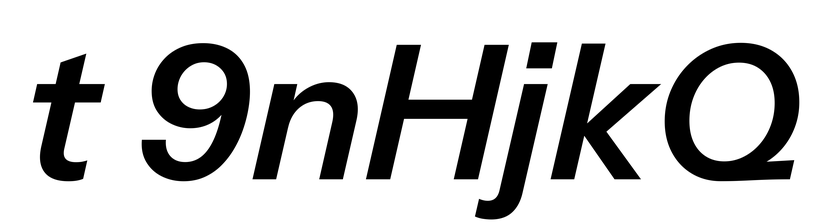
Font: InstrumentSans-Italic_SemiBold_Italic